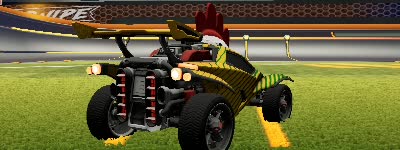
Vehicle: octane